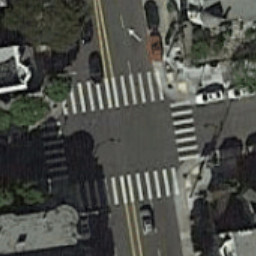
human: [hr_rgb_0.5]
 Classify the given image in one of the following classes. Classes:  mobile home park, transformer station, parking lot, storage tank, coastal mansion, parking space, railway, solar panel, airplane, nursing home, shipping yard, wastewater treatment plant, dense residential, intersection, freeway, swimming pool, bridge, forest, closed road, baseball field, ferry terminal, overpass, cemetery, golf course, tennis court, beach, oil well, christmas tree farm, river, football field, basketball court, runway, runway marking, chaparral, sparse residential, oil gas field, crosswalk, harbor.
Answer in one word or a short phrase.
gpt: crosswalk